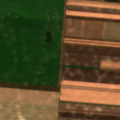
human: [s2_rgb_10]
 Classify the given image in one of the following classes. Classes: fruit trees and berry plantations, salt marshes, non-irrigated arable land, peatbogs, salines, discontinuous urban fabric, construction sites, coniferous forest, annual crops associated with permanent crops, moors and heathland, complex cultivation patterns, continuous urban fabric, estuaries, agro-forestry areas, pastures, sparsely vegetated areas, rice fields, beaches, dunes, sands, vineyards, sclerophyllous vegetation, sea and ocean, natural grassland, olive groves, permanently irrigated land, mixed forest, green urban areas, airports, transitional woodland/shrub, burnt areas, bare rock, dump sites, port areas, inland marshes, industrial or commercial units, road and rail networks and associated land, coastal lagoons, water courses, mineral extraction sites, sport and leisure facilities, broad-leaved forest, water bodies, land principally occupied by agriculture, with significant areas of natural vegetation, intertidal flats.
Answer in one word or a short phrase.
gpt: non-irrigated arable land